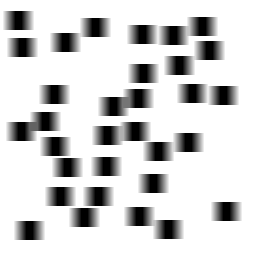
Squares: 32
Triangles: 0
Stars: 0
Total shapes: 32